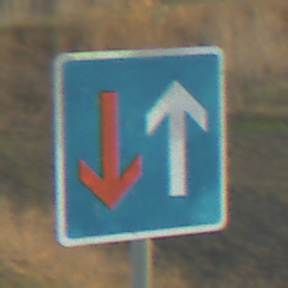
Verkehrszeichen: VorrangVorGegenverkehr
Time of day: SunriseSunset
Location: Outdoor (Nature)
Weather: PartlyCloudy
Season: NotSpecified
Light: Natural